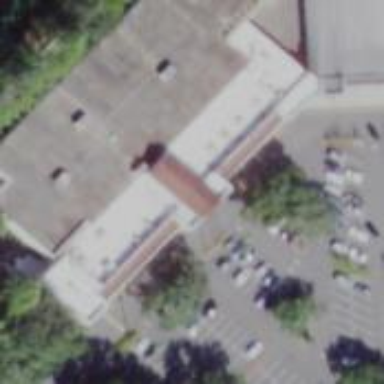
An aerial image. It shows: Post office.